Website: slack
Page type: billing-address
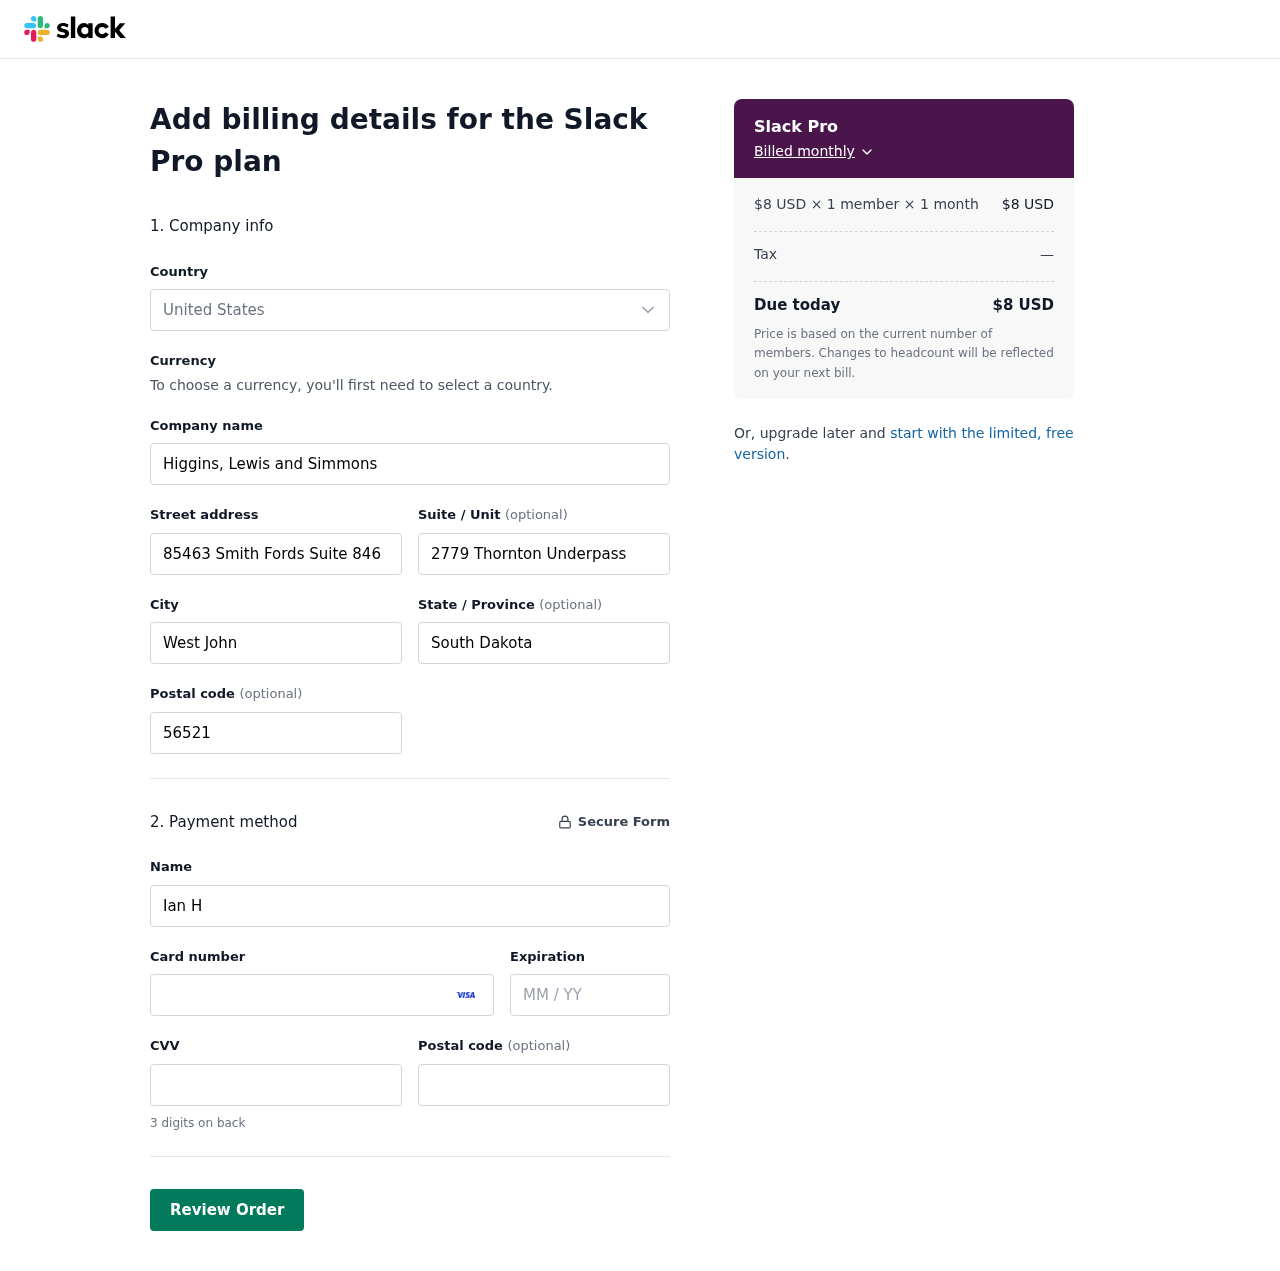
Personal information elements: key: PII_CARD_CVV
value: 616
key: PII_CARD_EXPIRY
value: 03/29
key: PII_CARD_NUMBER
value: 4490 8045 4012 9131
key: PII_CITY
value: West John
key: PII_COMPANY
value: Higgins, Lewis and Simmons
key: PII_COUNTRY
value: United States
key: PII_FULLNAME
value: Ian Hill
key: PII_POSTCODE
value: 56521
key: PII_POSTCODE2
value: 24155
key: PII_STATE
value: South Dakota
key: PII_STREET
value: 85463 Smith Fords Suite 846
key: PII_STREET2
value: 2779 Thornton Underpass
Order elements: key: ORDER_PLAN_PRICE
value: $8 USD
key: ORDER_NUM_MEMBERS
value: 1 member
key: ORDER_NUM_MONTHS
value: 1 month
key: ORDER_SUBTOTAL
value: $8 USD
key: ORDER_TAX
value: —
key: ORDER_TOTAL
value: $8 USD